Aerial crown-view tile of a tropical tree (Barro Colorado Island, Panama), acquired 20240813:
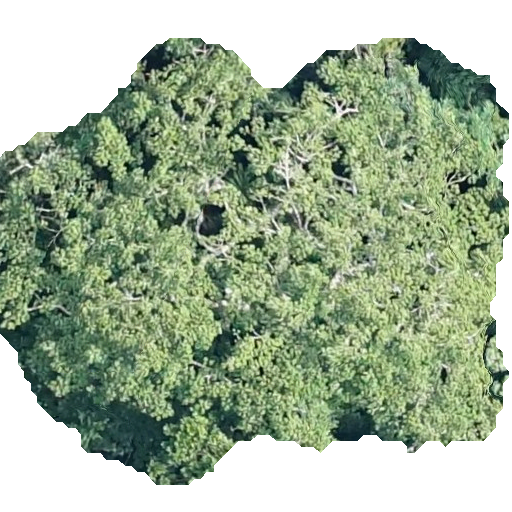
Species: Sterculia apetala
GBIF accepted scientific name: Sterculia apetala
Crown area: 280.336 m²